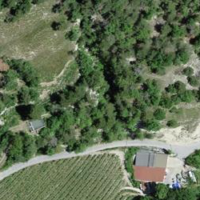
EUNIS habitat code: 43
Species observed at this site:
Cerura vinula
Acronicta euphorbiae
Pterostoma palpina